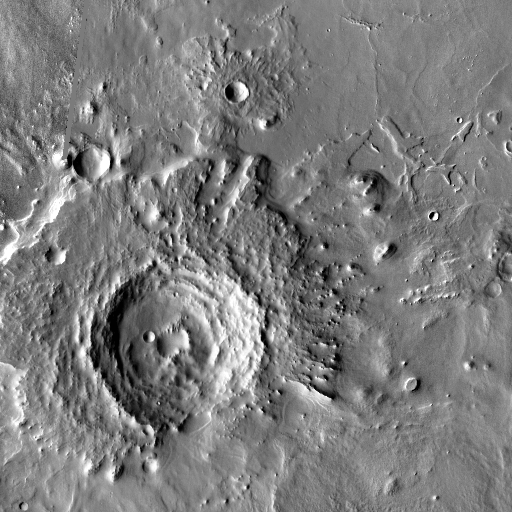
Crater classes present: Background, Other, Buried